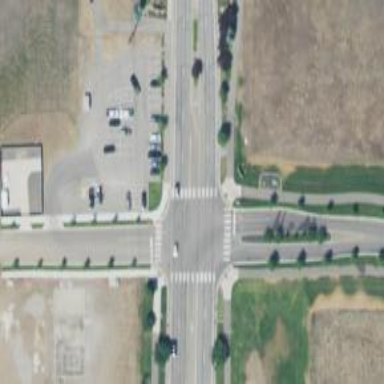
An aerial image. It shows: Marked asphalt cycleway crossing.